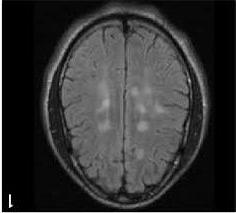
Label: notumor